Interaction volume radius: 5 \u00c5
Interaction volume height: 35 \u00c5
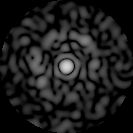
Disorder parameter: 0.7958